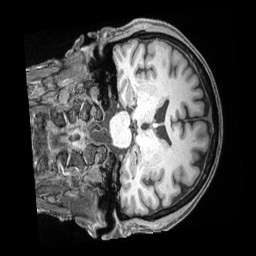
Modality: T1w
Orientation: coronal
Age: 67
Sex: male
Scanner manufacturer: siemens
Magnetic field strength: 3 T
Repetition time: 2.5 s
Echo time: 0.00222 s